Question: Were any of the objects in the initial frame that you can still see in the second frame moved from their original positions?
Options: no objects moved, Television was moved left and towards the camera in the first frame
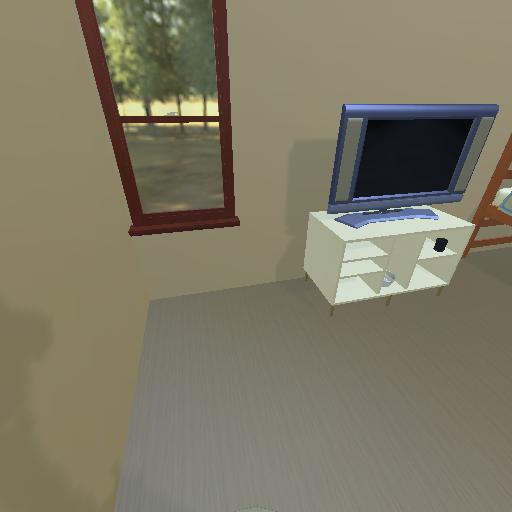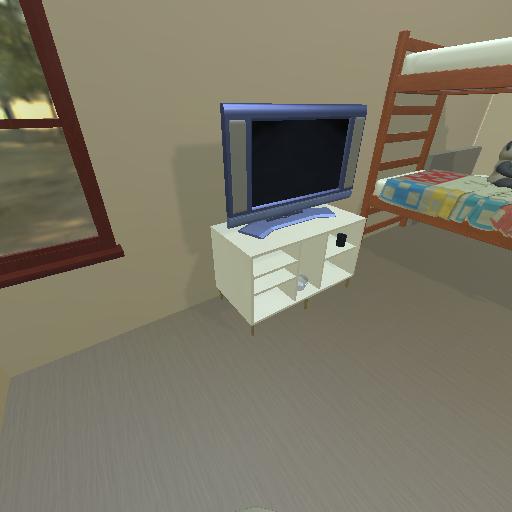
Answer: no objects moved